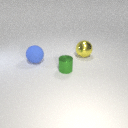
large blue rubber sphere in front of large yellow metal sphere